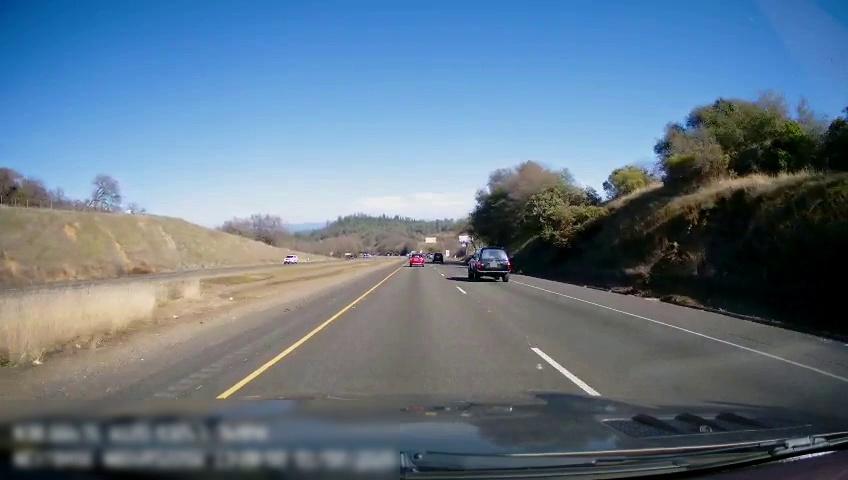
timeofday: Day
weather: Sunny
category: Drivable Space
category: Drivable Space
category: Vehicles | SUV
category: Vehicles | SUV
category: Vehicles | SUV
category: Vehicles | Car
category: Lanes | Current Lane
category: Lanes | Current Lane
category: Lanes | Alternate Lane